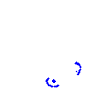
Particle: proton